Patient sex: F
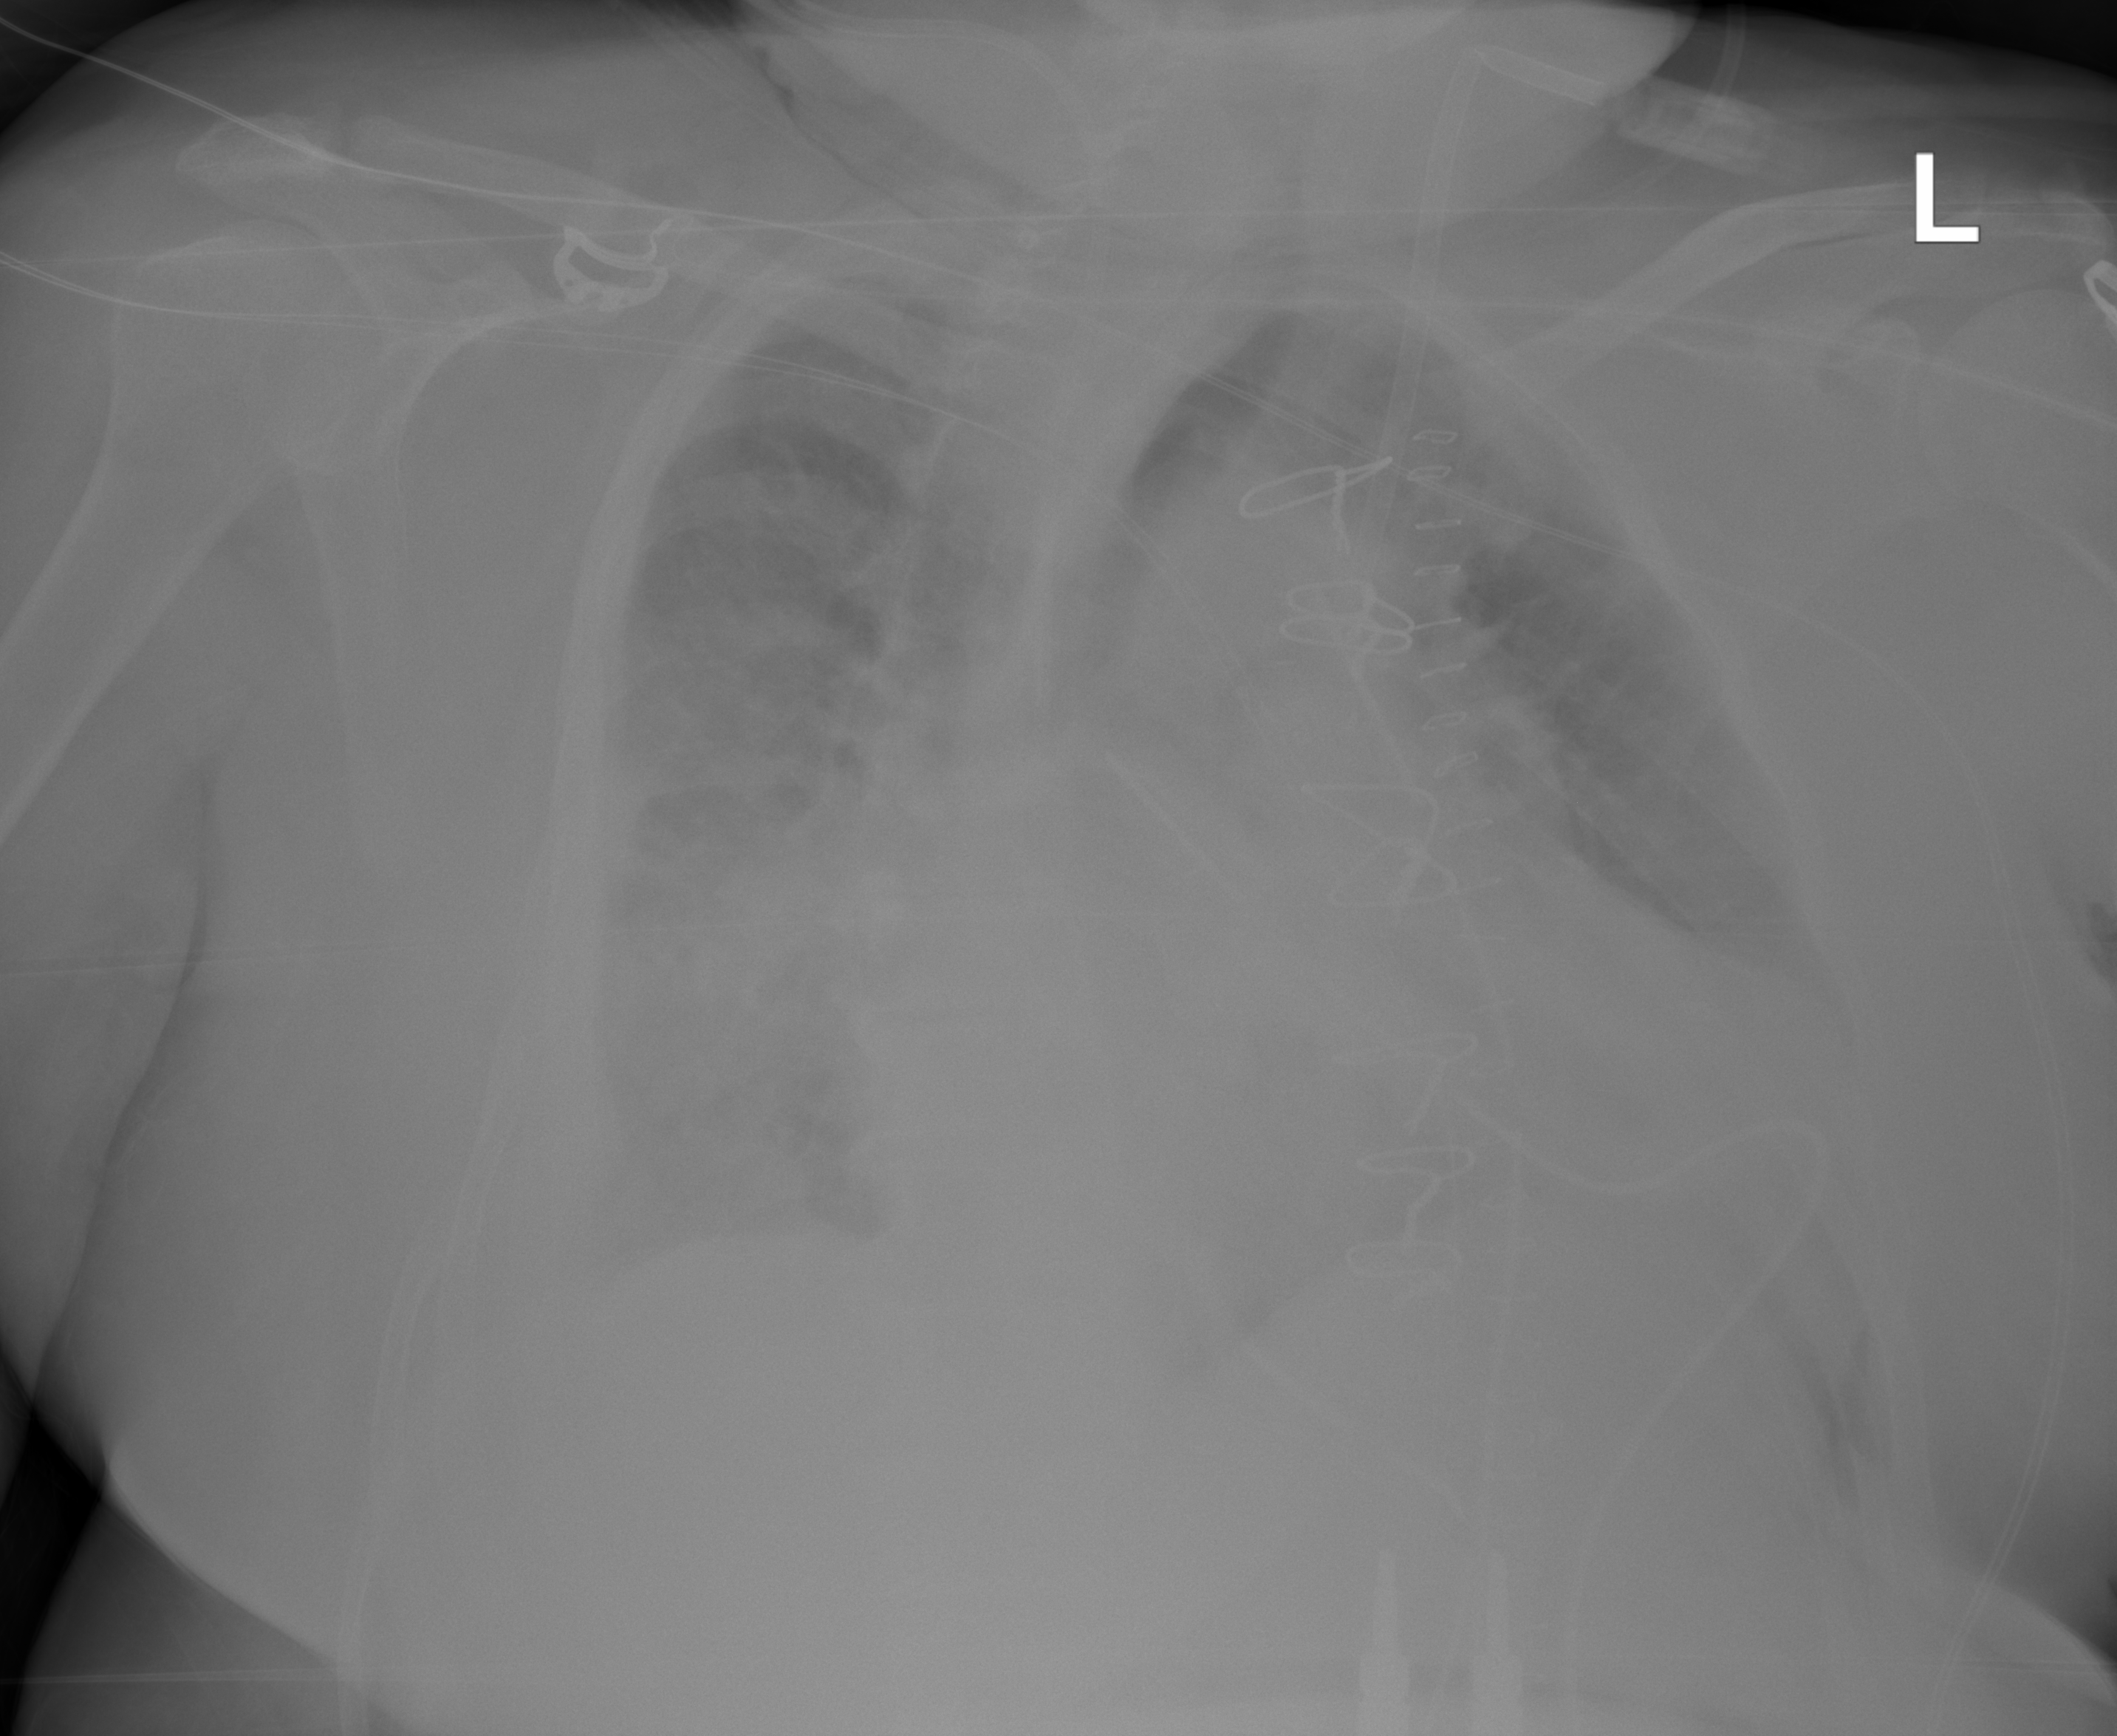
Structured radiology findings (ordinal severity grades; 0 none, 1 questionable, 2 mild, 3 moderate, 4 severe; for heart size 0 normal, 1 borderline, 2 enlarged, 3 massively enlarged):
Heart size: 2
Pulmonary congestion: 3
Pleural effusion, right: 2
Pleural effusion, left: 2
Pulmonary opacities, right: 3
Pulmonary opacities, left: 3
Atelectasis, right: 2
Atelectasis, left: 2